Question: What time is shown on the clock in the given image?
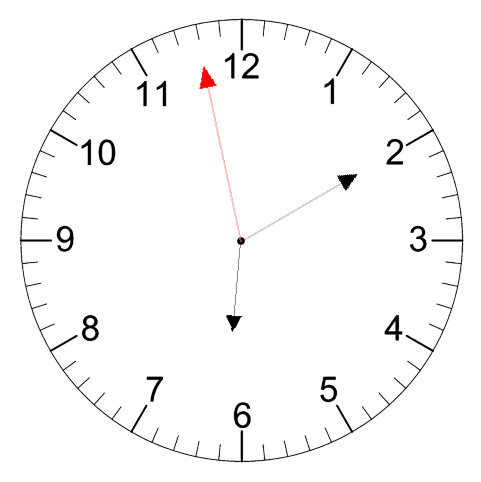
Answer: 06:09:58